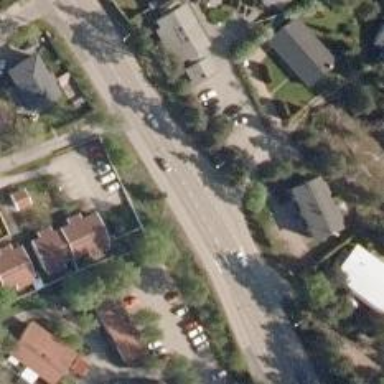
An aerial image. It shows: Secondary road with asphalt surface.